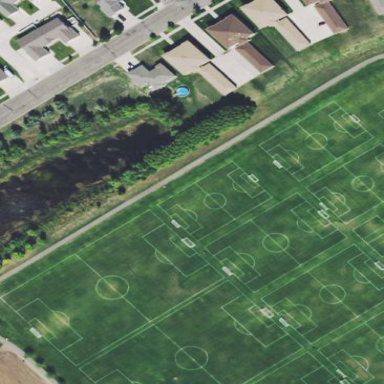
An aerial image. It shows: Soccer pitch designated for leisure and sports activities.